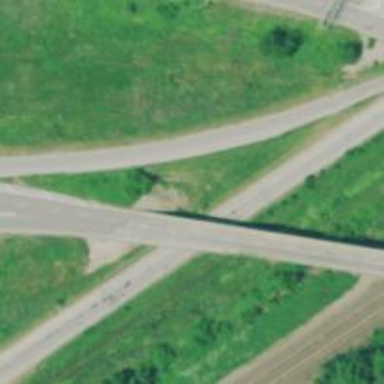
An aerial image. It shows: Expressway.